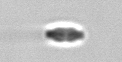
Label: pennate